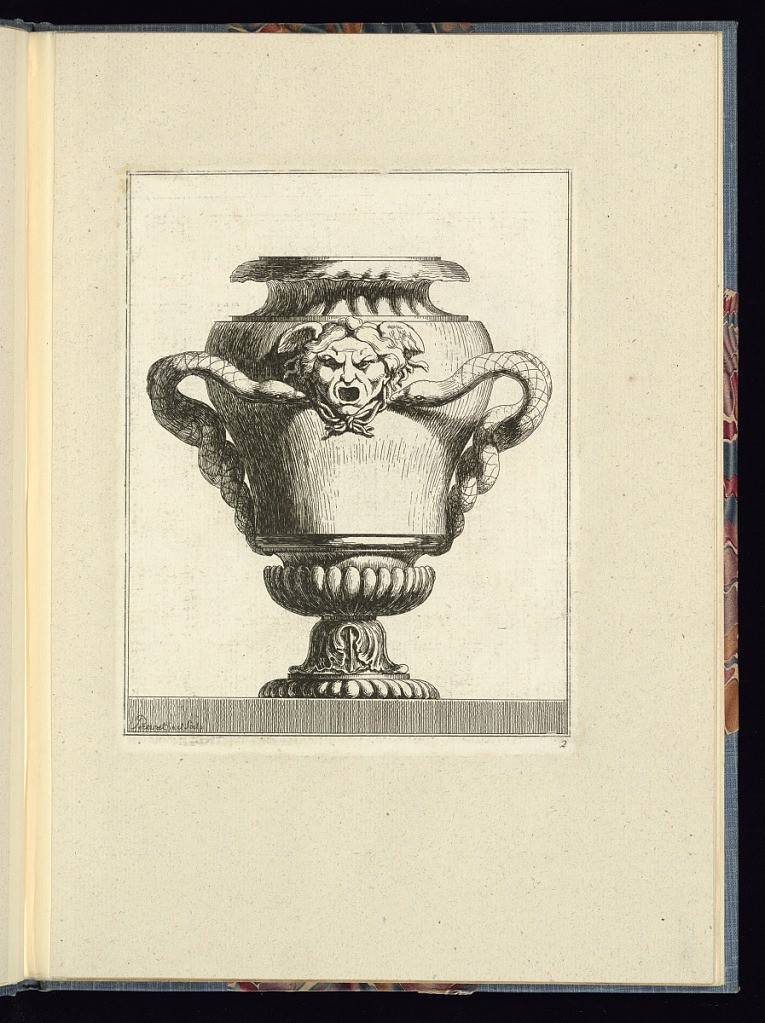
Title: Ornamental Vase Design
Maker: L.N. Percenet, French, born 1736
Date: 1761
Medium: Etching on laid paper
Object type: Print
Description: Vase with snakes for handles. The snakes terminate at a mascaron with wings on its head at the center below the shoulder. There is gadrooning at the base of the vase; the foot of the vase is formed from stylized acanthus leaves, with a band of gadrooning at the bottom. The vase is elevated on a platform the extends to the edge of the image. The plate is signed and numbered.